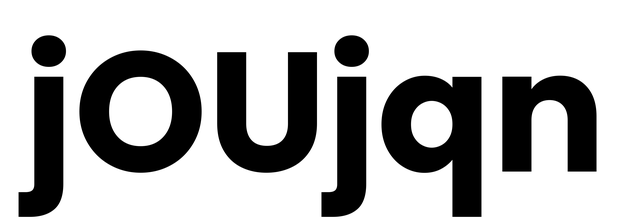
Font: Poppins-Bold